Question: Ok this has really got me confused.
This query returns the expected results albeit with duplicate car_id numbers
'''
SELECT car_id FROM 'Updates' ORDER BY 'updates'.'created' DESC
'''
These 2 queries return the same set of results:
'''
SELECT distinct 'Updates'.'car_id' FROM 'Updates' ORDER BY 'updates'.'created' DESC
SELECT car_id FROM 'Updates' GROUP BY car_id ORDER BY 'updates'.'created' DESC
'''
See below though as to how they differ:

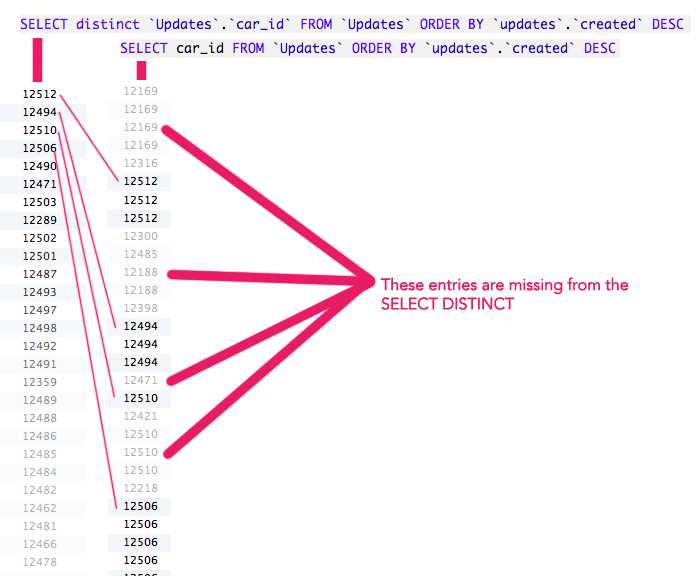
Answer: I don't think that this is strictly relevant with your problem but:
'''
SELECT DISTINCT car_id
FROM Updates
ORDER BY created DESC
'''
is not valid standard SQL syntax. There may be many rows with same 'car_id' and different 'created' values. Which one should be used for the ordering?
Perhaps you want to rewrite the query so it returns meaningful results:
'''
SELECT car_id
FROM Updates
GROUP BY car_id
ORDER BY MAX(created) DESC --- or MIN(created)
-- whatever suits you
'''